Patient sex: M
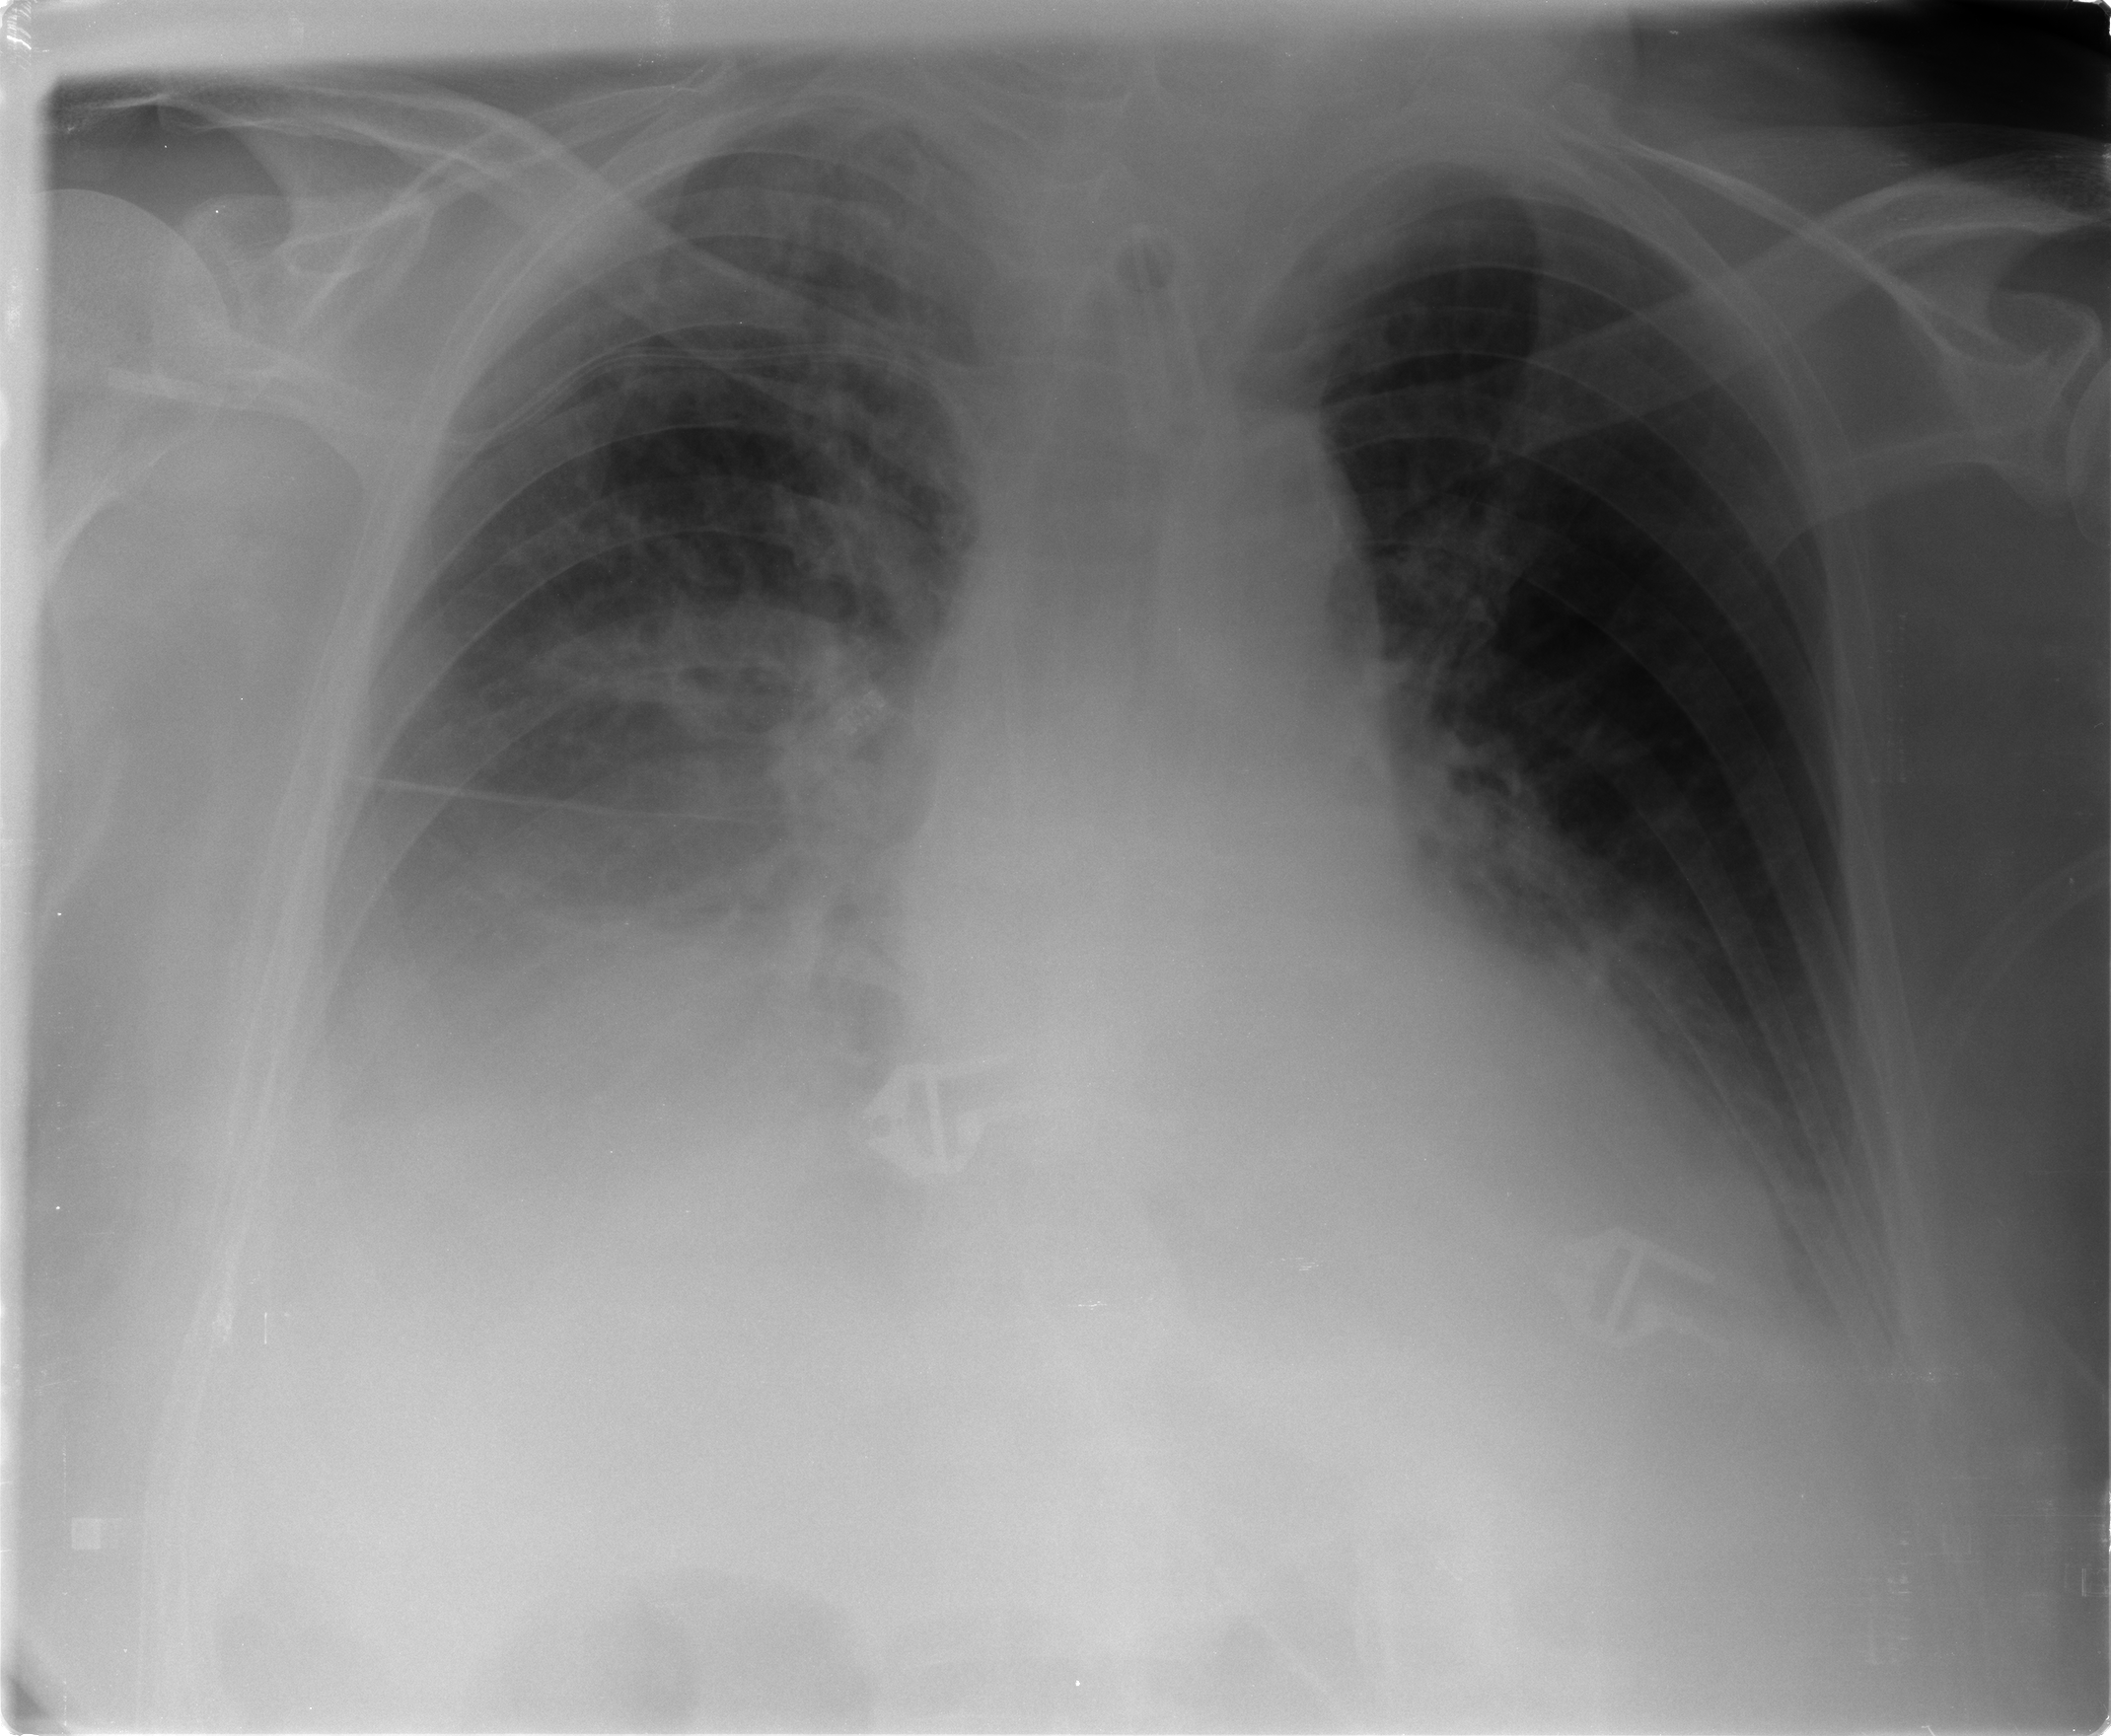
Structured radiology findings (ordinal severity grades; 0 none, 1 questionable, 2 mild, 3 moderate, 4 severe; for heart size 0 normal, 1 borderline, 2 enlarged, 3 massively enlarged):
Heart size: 2
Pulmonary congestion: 2
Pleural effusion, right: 3
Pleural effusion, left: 2
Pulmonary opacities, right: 3
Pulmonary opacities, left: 2
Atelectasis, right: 3
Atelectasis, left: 2